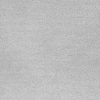
Atmospheric dust classification: dusty